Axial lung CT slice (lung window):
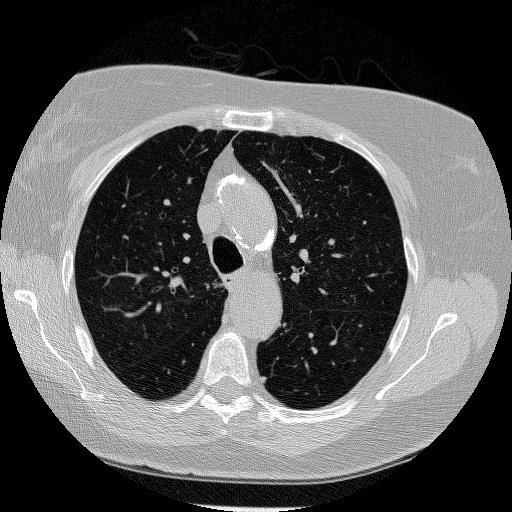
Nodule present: no